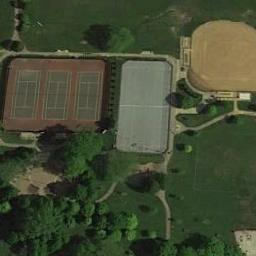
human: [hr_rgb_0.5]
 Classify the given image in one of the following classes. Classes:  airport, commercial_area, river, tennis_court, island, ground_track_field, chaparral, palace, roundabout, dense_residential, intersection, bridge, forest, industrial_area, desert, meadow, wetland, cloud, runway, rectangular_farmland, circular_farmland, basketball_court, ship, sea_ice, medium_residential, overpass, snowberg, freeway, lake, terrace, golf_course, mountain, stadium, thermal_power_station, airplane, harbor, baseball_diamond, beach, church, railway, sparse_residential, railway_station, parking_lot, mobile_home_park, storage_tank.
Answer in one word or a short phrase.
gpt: tennis_court